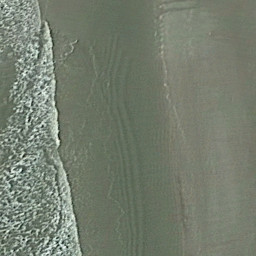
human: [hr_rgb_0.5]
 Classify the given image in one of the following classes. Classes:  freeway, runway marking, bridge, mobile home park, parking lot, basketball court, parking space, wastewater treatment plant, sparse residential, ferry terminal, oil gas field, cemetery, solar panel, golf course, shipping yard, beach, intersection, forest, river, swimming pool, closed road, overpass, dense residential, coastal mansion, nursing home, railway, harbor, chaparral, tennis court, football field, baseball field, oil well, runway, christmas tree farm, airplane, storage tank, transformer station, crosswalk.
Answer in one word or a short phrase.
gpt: beach